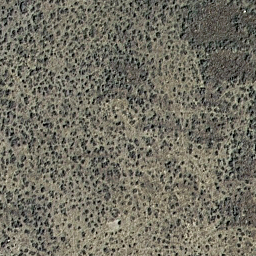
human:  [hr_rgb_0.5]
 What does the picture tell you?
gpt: chaparral